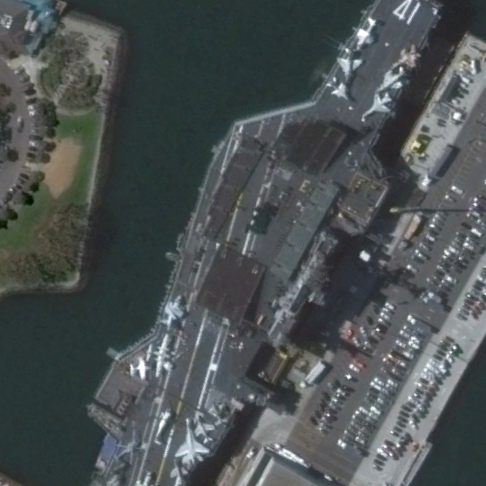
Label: Midway-class_aircraft_carrier